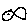
Label: fish